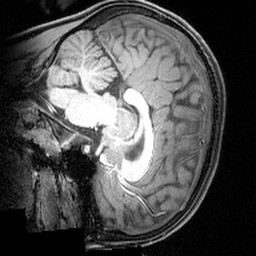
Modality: T1w
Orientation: sagittal
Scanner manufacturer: siemens
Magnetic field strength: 3 T
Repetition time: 1.9 s
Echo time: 0.00397 s